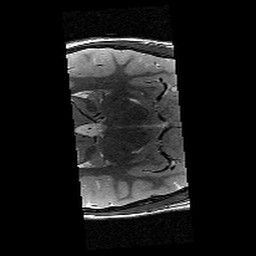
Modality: T2w
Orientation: axial
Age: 13
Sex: male
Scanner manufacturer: siemens
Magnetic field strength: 3 T
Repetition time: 9.23 s
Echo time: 0.067 s